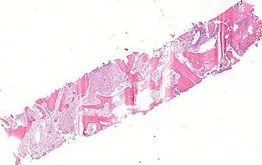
Bone sample pathology and immunohistochemistry confirms the diagnosis of ECD. (B) Foamy cells surrounded by fibrosis (black arrows).
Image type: pathology (immunostaining)